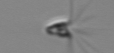
Label: Calciopappus